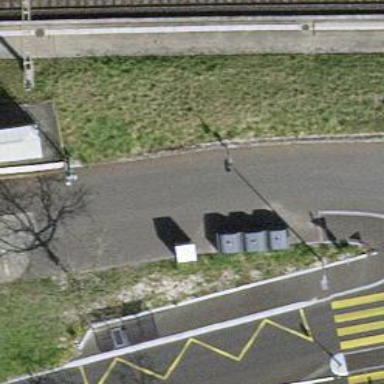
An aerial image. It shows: Recycling container for recycling.